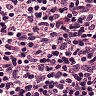
Metastatic tissue present: no